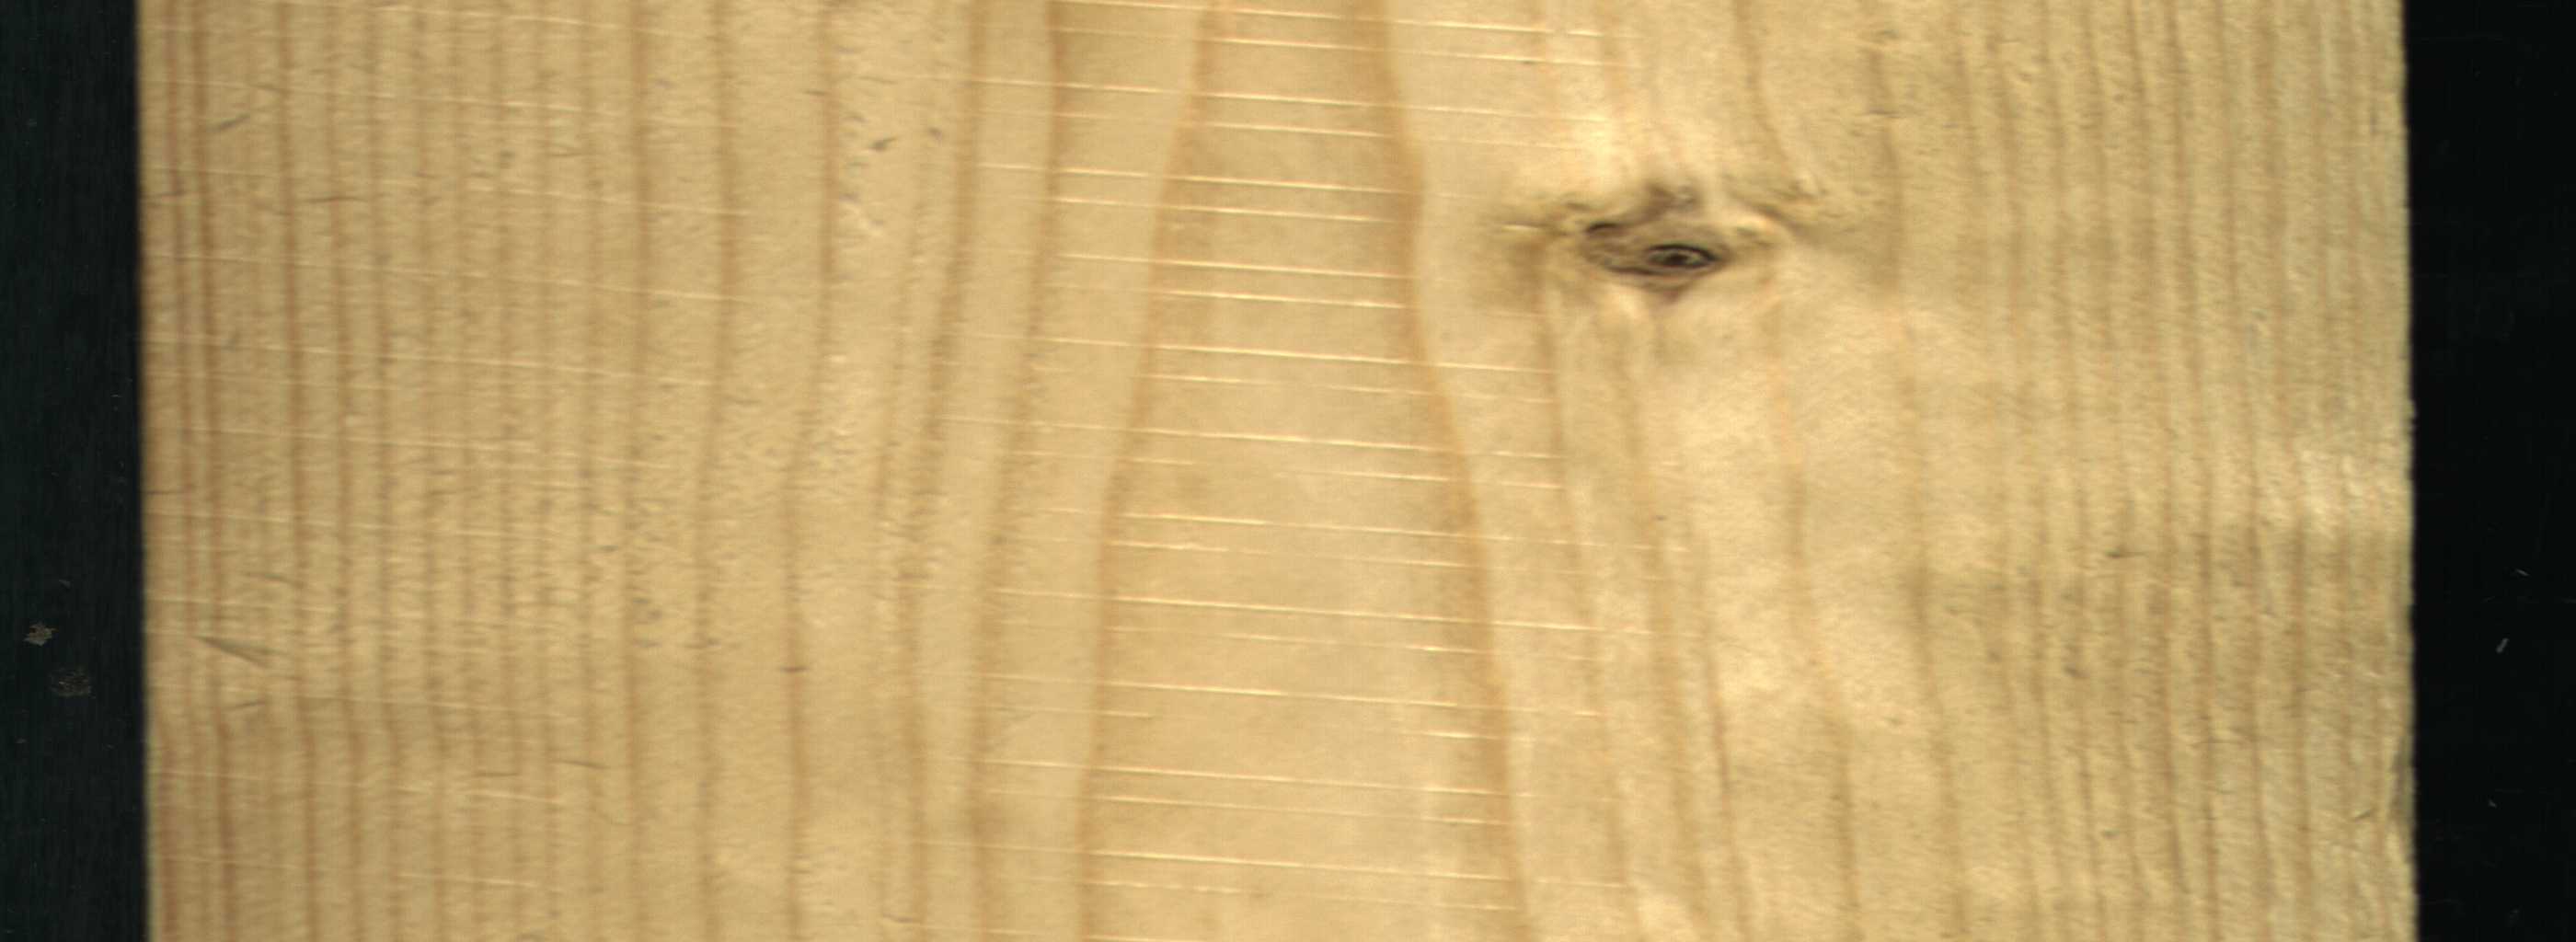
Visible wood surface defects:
Live_Knot